Question: I have a multithreaded which does data entry, at a given time each thread is entering similar data. I would like to create a container like the photo I have attached. I would like to update the "Progress" column as the program is working. What would be the best swing component to use in this case?

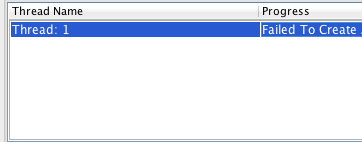
Answer: Looks like 'JTable' is appropriate. See <URL> tutorial about Swing threading model.
You may also be interested in <URL>.